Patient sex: M
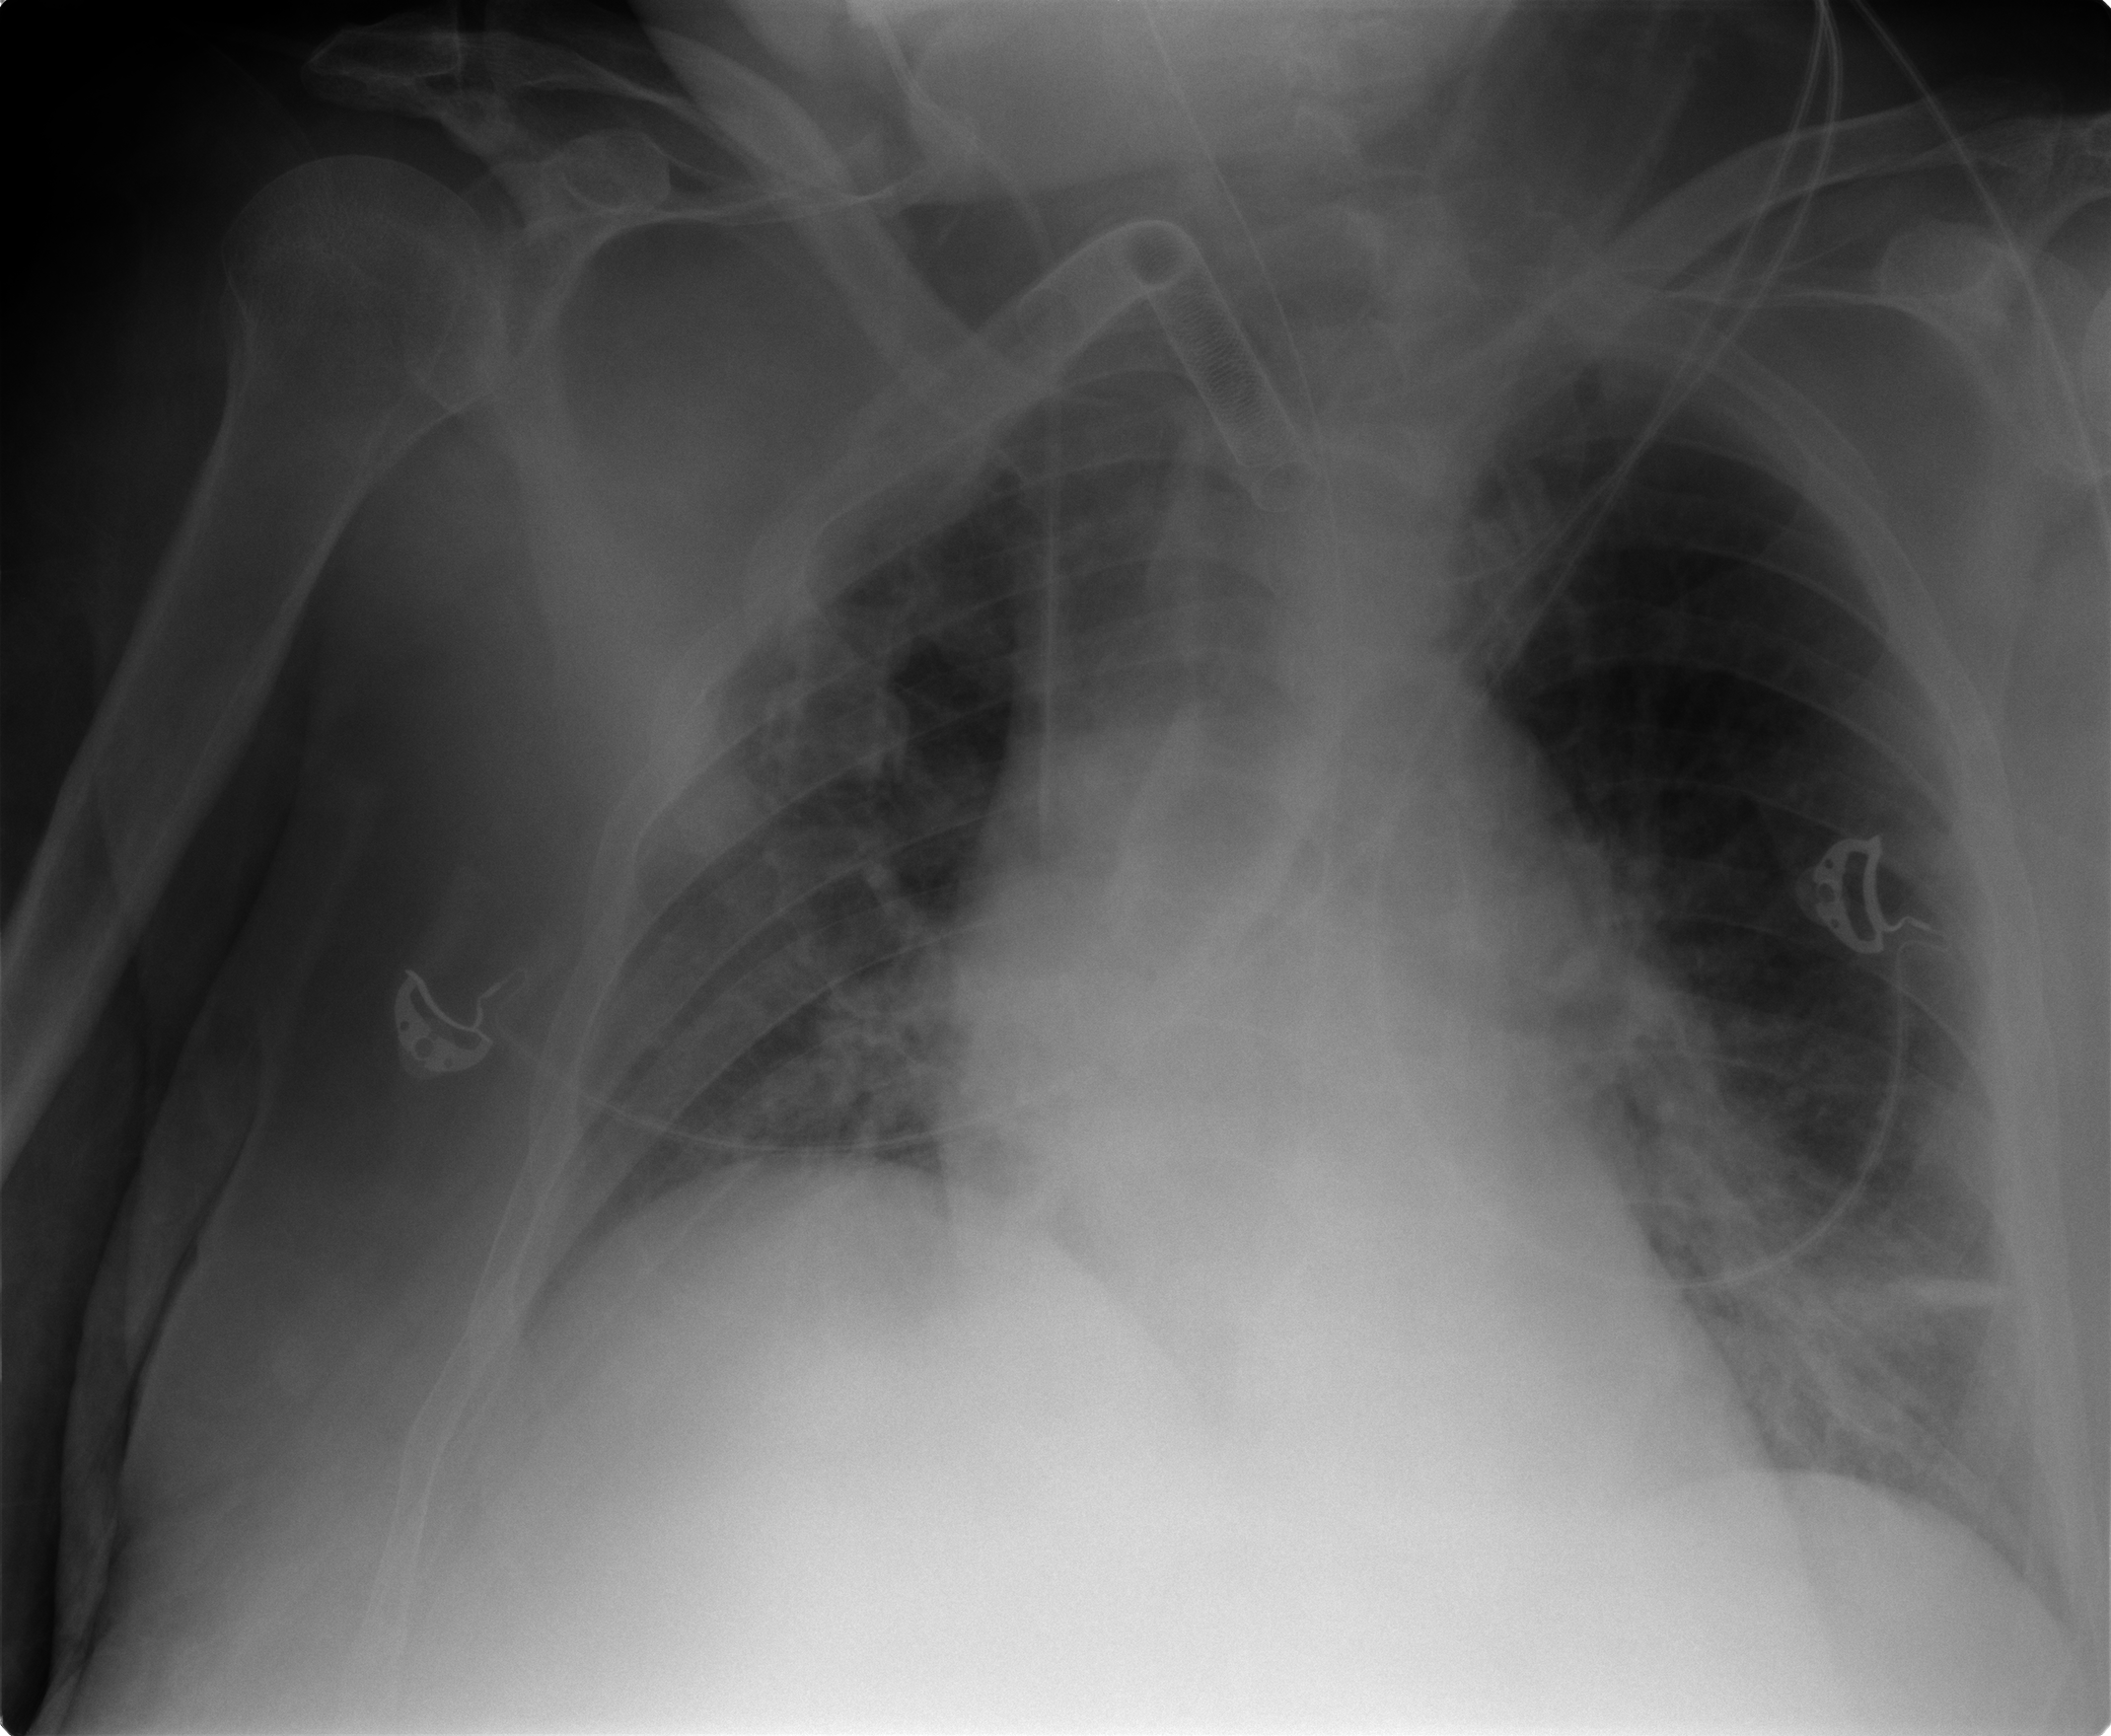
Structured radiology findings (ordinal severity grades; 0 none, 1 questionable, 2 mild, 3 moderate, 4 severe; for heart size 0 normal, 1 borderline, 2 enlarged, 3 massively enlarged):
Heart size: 0
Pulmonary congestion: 2
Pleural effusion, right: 1
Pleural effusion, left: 0
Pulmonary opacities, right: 2
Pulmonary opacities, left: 1
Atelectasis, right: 2
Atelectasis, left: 2